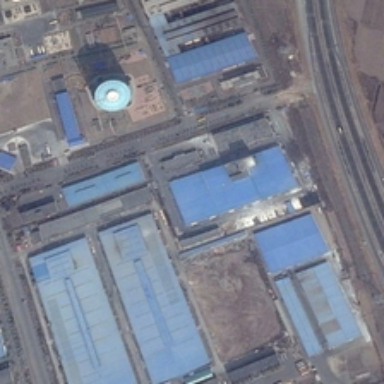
Some buildings near a road are in an industrial area .